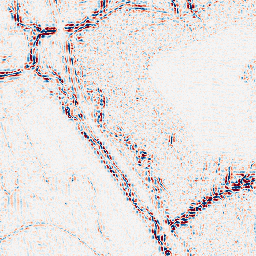
Category: wavelet
Decomposition family: wavelet_biorthogonal
Decomposition parameters: wavelet: bior4.4
level: 2
Upsampling method: regularized
Upsampling parameters: scale: 4
lambda_reg: 0.001
Upsampling scale: 4